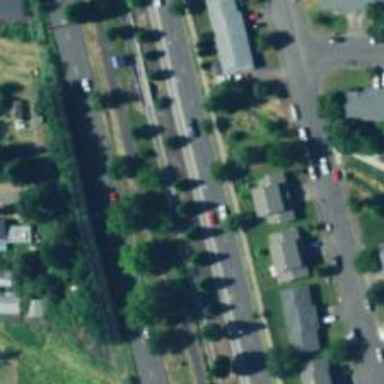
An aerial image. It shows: Busway road.